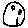
Label: moon